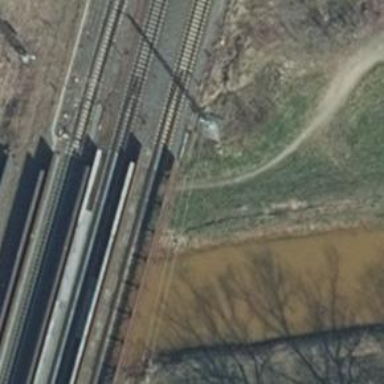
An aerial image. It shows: Bridge over railway with electrified contact lines.